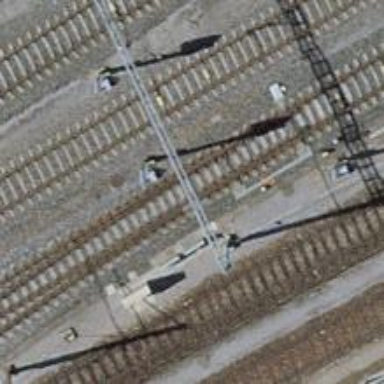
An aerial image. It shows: Railway switch.